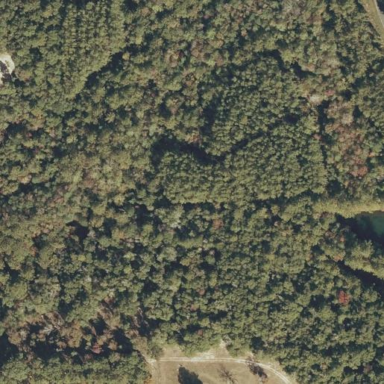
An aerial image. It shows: Forest area predominantly covered with needle-leaved trees.